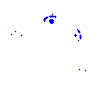
Particle: electron